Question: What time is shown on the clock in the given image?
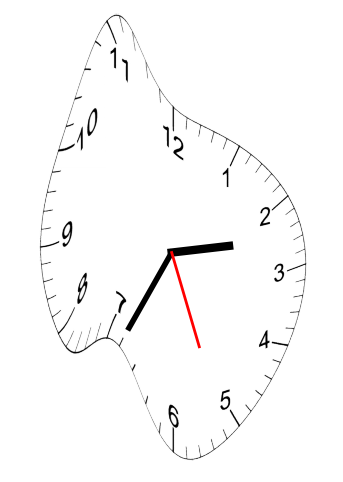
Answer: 02:34:26